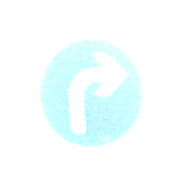
Verkehrszeichen: VorgeschriebeneFahrtrichtungRechts
Umgebung: Outdoor, Suburban
Tageszeit: MorningAfternoon
Wetter: PartlyCloudy
Licht: Natural
Jahreszeit: NotSpecified
Kontrast: HighContrast